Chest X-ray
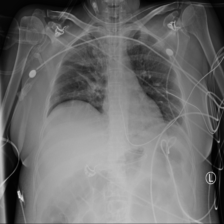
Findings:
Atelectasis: positive
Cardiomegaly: negative
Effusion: negative
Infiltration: positive
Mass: negative
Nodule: negative
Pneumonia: negative
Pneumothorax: negative
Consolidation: positive
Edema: negative
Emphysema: negative
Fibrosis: negative
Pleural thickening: negative
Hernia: negative